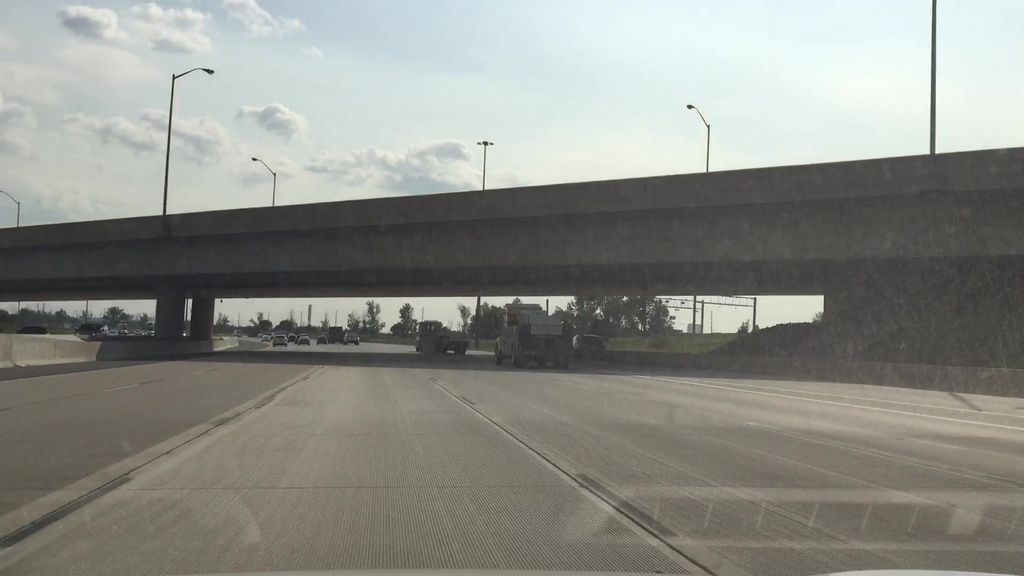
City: toronto